Question: I'm trying to communicate flash android app to java using sockets, but when the app is connected via 3G - many packages get lost (not received).
Here is my Java server:
'''
public class SServer implements Runnable {
protected int serverPort = 9070;
protected ServerSocket serverSocket = null;
protected boolean isStopped = false;
protected List<ClientRunnable> clients = new ArrayList<ClientRunnable>();
protected int msgCounter = 0;
public static void main(String args[]) {
SServer server = new SServer();
new Thread(server).start();
}
public void run(){
//init spam timer
new Timer().schedule(new TimerTask() {
@Override
public void run() {
for (ClientRunnable cr : clients) {
cr.send("Message " + msgCounter++);
cr.send("Message " + msgCounter++);
cr.send("Message " + msgCounter++);
}
}
}, 0, 2000);
openServerSocket();
while(! isStopped()){
Socket clientSocket = null;
try {
clientSocket = this.serverSocket.accept();
} catch (IOException e) {
if(isStopped()) {
System.out.println("Server Stopped."); return;
}
throw new RuntimeException("Error accepting client connection", e);
}
ClientRunnable cr = new ClientRunnable(clientSocket);
clients.add(cr);
new Thread(cr).start();
}
System.out.println("Server Stopped.") ;
}
private synchronized boolean isStopped() {
return this.isStopped;
}
private void openServerSocket() {
try {
this.serverSocket = new ServerSocket(this.serverPort);
System.out.println("Server Started.") ;
} catch (IOException e) {
throw new RuntimeException("Cannot open port 8080", e);
}
}
'''
}
And this is the client thread:
'''
public class ClientRunnable implements Runnable{
protected Socket clientSocket = null;
protected Boolean connected = false;
protected BufferedReader in = null;
protected PrintStream os = null;
public ClientRunnable(Socket clientSocket) {
this.clientSocket = clientSocket;
}
public void run() {
connected = true;
try {
//InputStream input = clientSocket.getInputStream();
in = new BufferedReader (new InputStreamReader(clientSocket.getInputStream(), "UTF-8" ));
os = new PrintStream(clientSocket.getOutputStream());
//read
//..
} catch (IOException e) {
onError(e);
connected = false;
closeConnection();
}
}
private void closeConnection() {
os.close();
//other closing code..
}
public void send(String data) {
try {
byte[] dataBytes = data.getBytes("UTF-8");
//will contain all bytes plus zery byte flash delimiter
byte[] allBytes = new byte[dataBytes.length + 1];
System.arraycopy(dataBytes, 0, allBytes, 0, dataBytes.length);
allBytes[allBytes.length-1] = (byte)0;
synchronized (this) {
Thread.sleep(50); //non 3G workaround
os.write(allBytes);
os.flush();
}
} catch (Exception e) {
e.printStackTrace();
onError(e);
}
}
public void onError(Exception ex) {
ex.printStackTrace();
}
'''
}
Please note that Thread.sleep(50); before every send write - fixes the problem on non regular non 3G connections. But when the app is runnung on 3G, this value must be much higher and there are still missed pachages sometimes.
Here is my flex client:
'''
<?xml version="1.0" encoding="utf-8"?>
'''
'''
<fx:Script>
<![CDATA[
import spark.events.ViewNavigatorEvent;
private var _socket:Socket;
private var _host:String = "<MY HOST IP>";
private var _port:int = 9070;
protected function onViewActivate(event:ViewNavigatorEvent):void {
_socket = new Socket(_host, _port);
_socket.addEventListener(Event.CLOSE, function(e:Event):void{ ta.appendText("Close
"); });
_socket.addEventListener(Event.CONNECT, function(e:Event):void{ ta.appendText("Connect
"); });
_socket.addEventListener(IOErrorEvent.IO_ERROR, function(e:IOErrorEvent):void{ ta.appendText("IO Error
"); });
_socket.addEventListener(SecurityErrorEvent.SECURITY_ERROR, function(e:IOErrorEvent):void{ ta.appendText("Security Error
"); });
_socket.addEventListener(ProgressEvent.SOCKET_DATA, socketDataHandler);
}
private function socketDataHandler(event:ProgressEvent):void {
var socket:Socket = event.target as Socket;
var str:String = socket.readUTFBytes(socket.bytesAvailable);
ta.appendText(str+"
");
}
]]>
</fx:Script>
<s:VGroup width="100%" height="100%">
<s:TextArea id="ta" skinClass="spark.skins.mobile.TextAreaSkin" width="100%" height="100%" />
<s:Button label="Reconnect" click="_socket.connect(_host, _port)" />
</s:VGroup>
'''
And this is how it finally looks like:
(note that the sequenced sendings are problematic, although there is 50ms delay)

As you can see many of the sequencial messages are not received. Increasing the delay helps, but not always (and is bad as solution).
The Flex project is uploaded <URL>
The Java project is uploaded <URL>
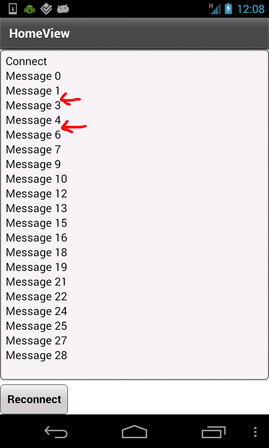
Answer: I recently had a similar problem on a socket connection running between AS and Java. I solved it by making a message queue in Java, adding a message ID to my messages and then making the ActionScript side respond with the messageID before the next message in queue is sent. That guaranteed that the same message went out over and over until AS responded that it got it.